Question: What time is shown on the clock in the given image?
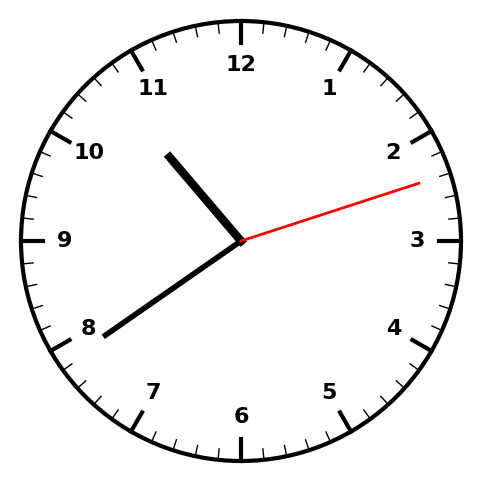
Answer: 10:39:12